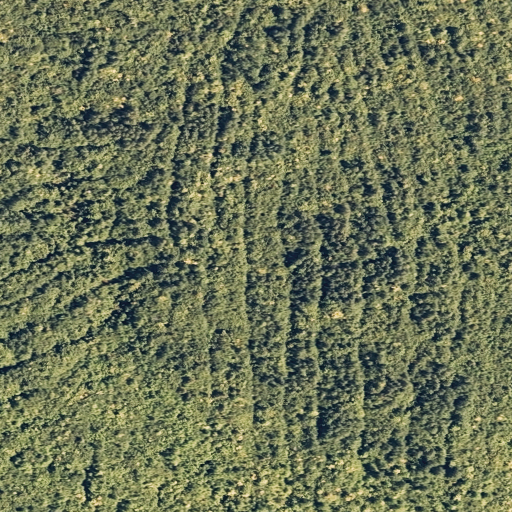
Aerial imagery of mountain in Maine named Sherwood Mountain containing deciduous forest, mixed forest, and shrub